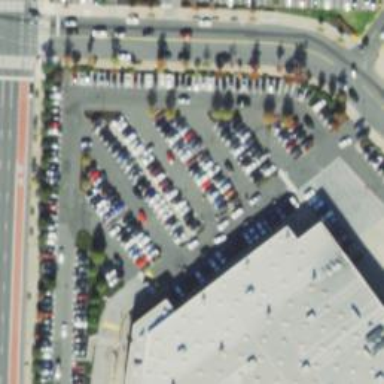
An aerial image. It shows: Trolley bay.